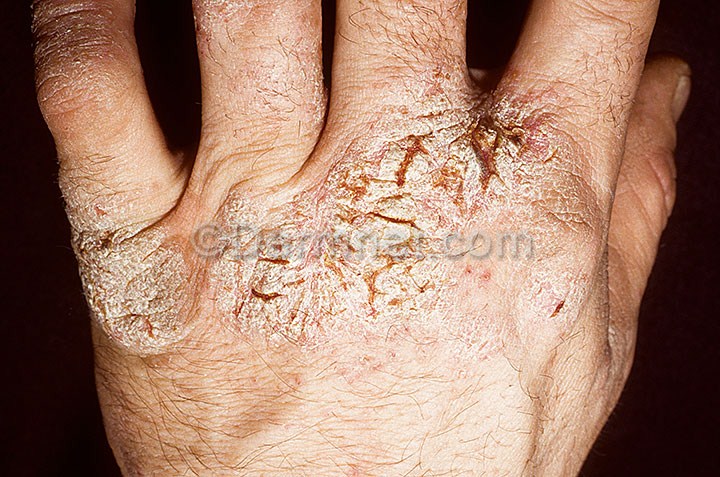
Disease: Eczema Photos